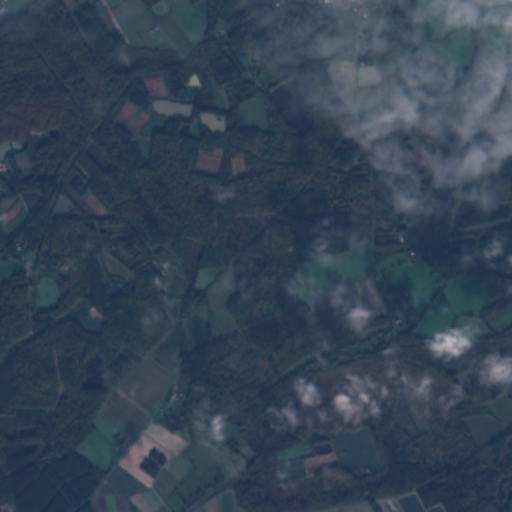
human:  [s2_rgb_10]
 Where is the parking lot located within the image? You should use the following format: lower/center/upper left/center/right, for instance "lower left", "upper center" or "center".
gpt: The parking lot is located in the upper center of the image.
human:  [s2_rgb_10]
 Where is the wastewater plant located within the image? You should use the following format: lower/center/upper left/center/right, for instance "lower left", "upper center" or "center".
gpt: The wastewater plant is located in the upper right of the image.
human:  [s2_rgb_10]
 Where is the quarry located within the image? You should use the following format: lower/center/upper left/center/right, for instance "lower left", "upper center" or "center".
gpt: There is no quarry in the image.